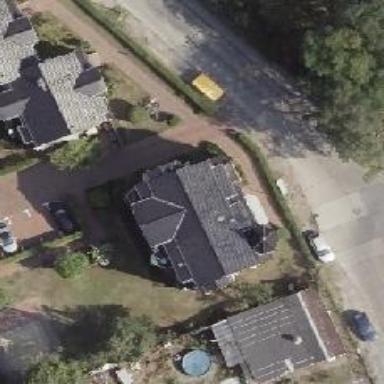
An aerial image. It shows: Semidetached house.